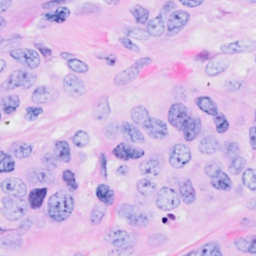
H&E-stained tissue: Breast